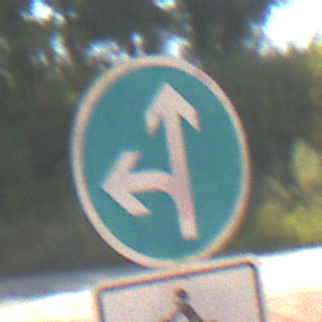
Verkehrszeichen: VorgeschriebeneFahrtrichtungGeradeausOderLinks
Zusatzzeichen unten: EinspurigeFahrzeugeFrei3
Umgebung: Outdoor, Nature
Tageszeit: MorningAfternoon
Wetter: Clear
Licht: Natural
Jahreszeit: Summer
Kontrast: HighContrast